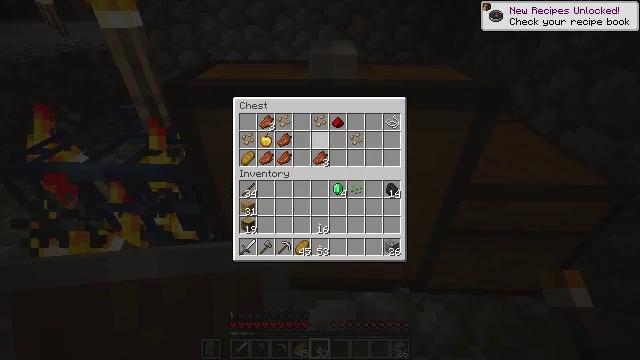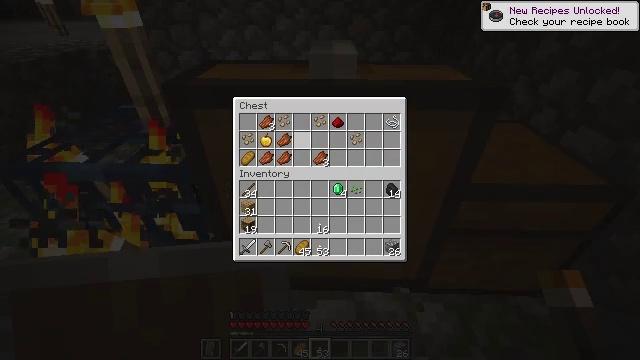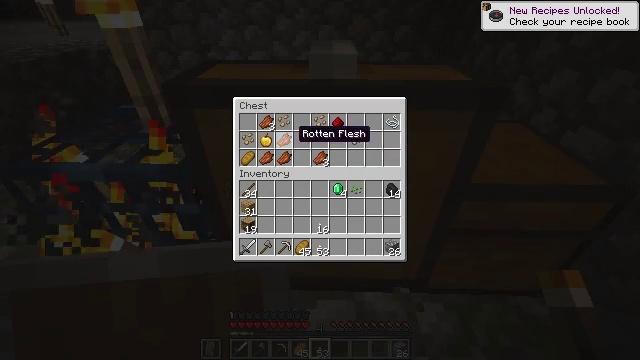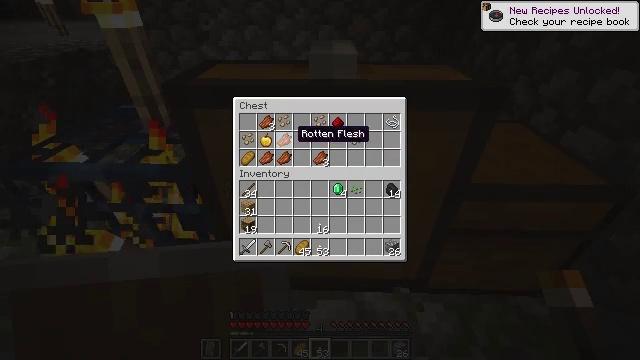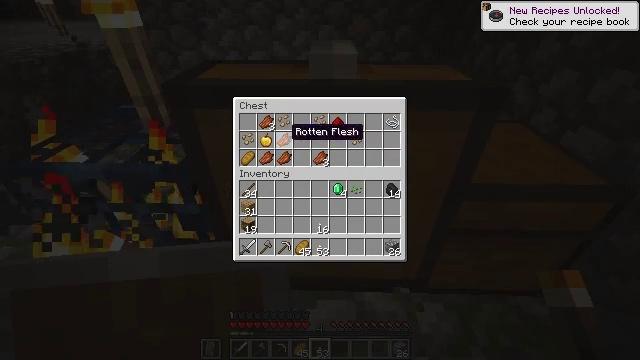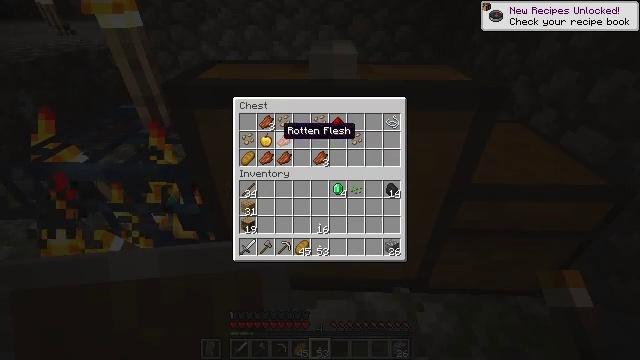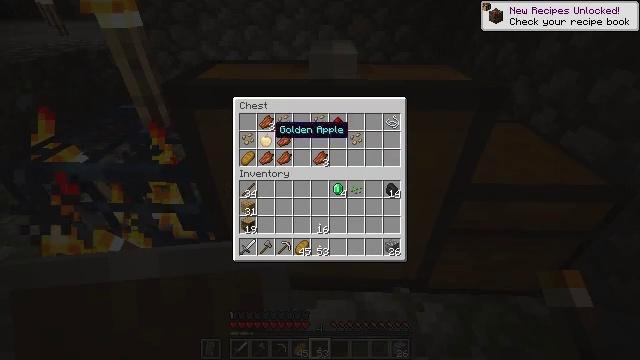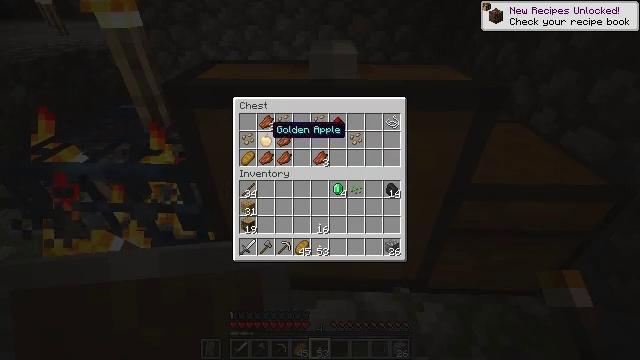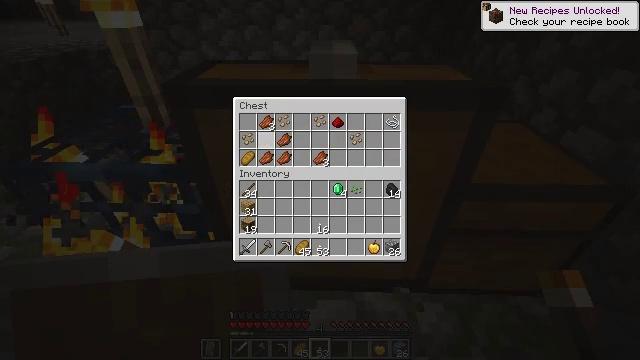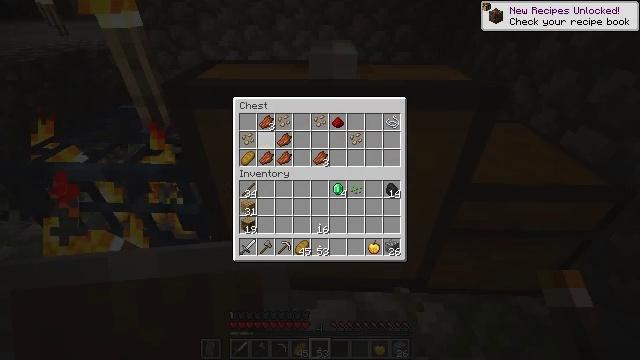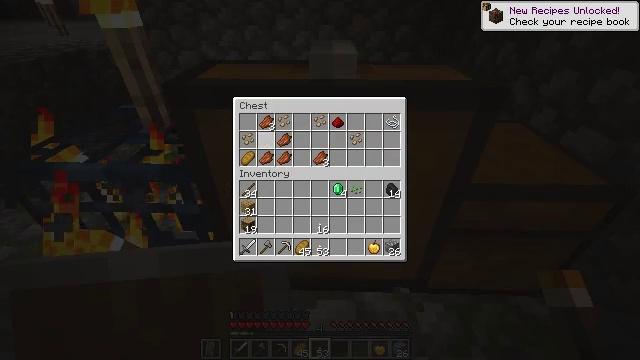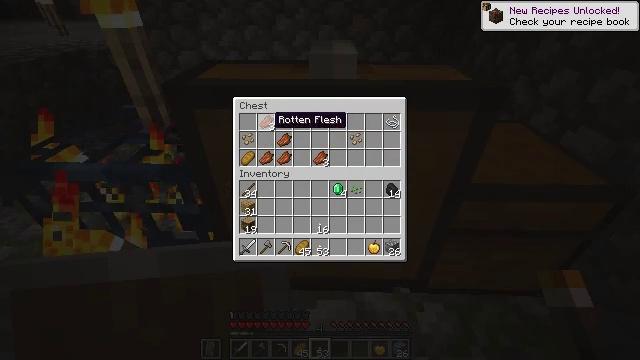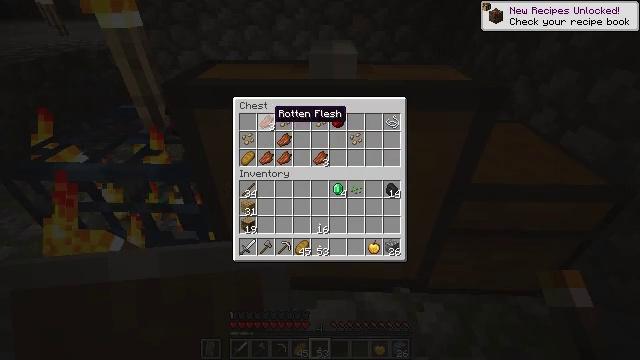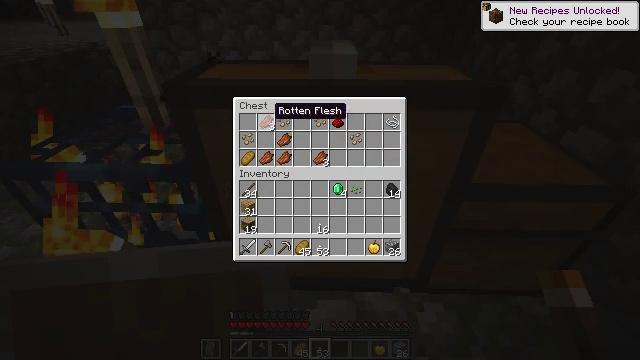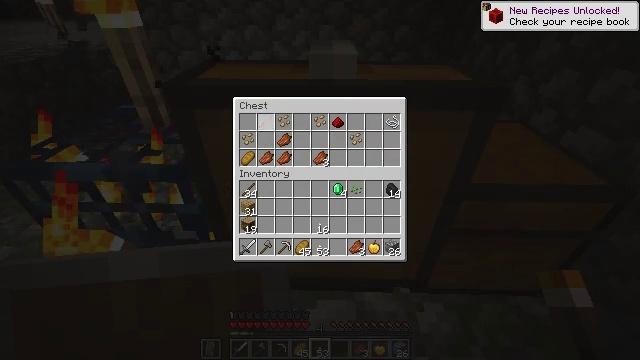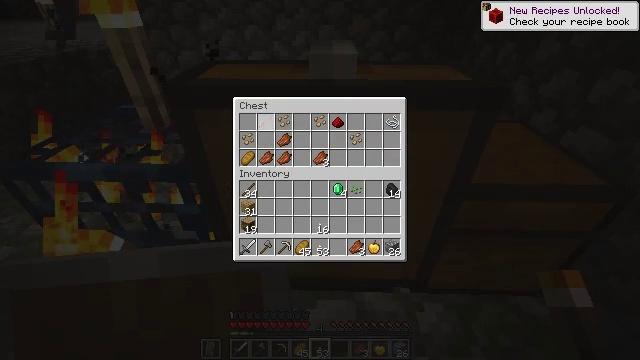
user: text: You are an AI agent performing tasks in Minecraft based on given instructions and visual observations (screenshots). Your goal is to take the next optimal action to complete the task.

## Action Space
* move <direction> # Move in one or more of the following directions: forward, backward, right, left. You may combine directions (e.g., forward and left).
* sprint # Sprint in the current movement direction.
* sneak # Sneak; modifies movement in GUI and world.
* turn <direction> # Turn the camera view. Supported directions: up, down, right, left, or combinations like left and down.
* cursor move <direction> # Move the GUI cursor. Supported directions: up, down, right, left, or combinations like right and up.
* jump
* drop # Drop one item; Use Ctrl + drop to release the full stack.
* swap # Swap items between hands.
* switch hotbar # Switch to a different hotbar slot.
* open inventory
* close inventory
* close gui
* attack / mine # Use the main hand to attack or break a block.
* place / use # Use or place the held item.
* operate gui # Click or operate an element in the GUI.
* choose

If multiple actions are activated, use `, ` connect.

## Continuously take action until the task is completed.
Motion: motion action
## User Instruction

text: Attack the chest to pick it up.
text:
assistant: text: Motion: sneak, cursor move left
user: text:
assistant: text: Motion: sneak, cursor move left
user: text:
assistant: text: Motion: sneak
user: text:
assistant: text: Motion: sneak
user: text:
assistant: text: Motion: sneak, cursor move left
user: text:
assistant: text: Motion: sneak, cursor move left
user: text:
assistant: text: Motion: sneak
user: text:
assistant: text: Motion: sneak, operate gui
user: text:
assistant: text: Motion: sneak, operate gui
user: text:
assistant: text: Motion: sneak
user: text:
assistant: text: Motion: sneak, cursor move up
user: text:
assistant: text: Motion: sneak
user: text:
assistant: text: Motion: sneak
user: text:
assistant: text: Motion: sneak, operate gui
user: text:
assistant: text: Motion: sneak, operate gui
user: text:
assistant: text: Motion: sneak
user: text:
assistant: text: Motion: sneak, cursor move down
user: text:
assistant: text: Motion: sneak, cursor move down
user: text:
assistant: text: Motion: sneak, cursor move down
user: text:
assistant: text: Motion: sneak
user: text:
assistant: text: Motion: sneak
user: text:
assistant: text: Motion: sneak, operate gui
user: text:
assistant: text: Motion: sneak, operate gui
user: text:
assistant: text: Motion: sneak
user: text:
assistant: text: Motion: sneak, cursor move right
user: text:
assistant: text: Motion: sneak
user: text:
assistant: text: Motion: sneak, operate gui
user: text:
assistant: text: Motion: sneak, operate gui
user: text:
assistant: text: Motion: sneak
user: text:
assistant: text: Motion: sneak, cursor move right and up